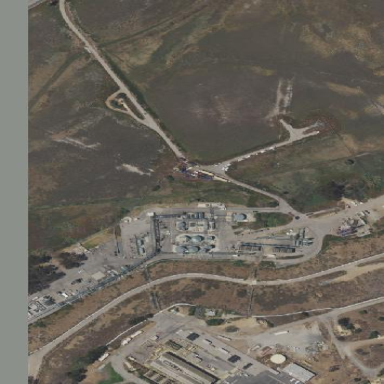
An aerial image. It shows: Industrial area predominantly utilized for natural gas purposes.